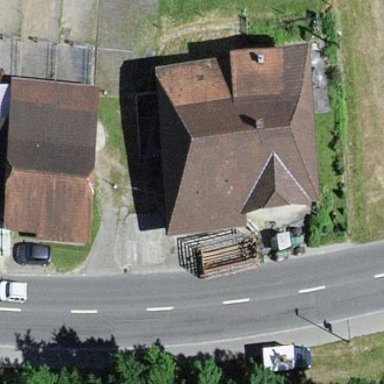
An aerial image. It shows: Farm building.